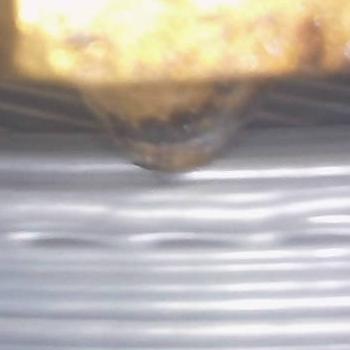
Flow rate: 89%